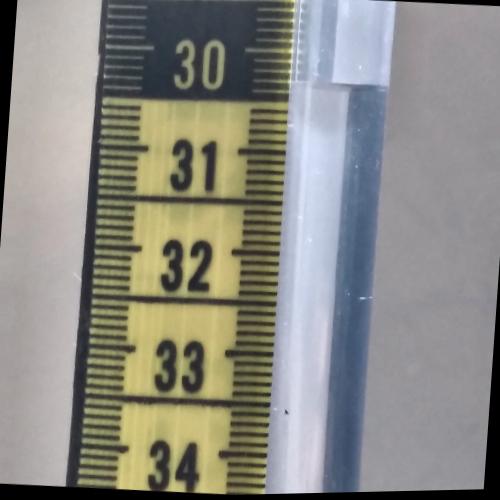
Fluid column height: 30.3 cm